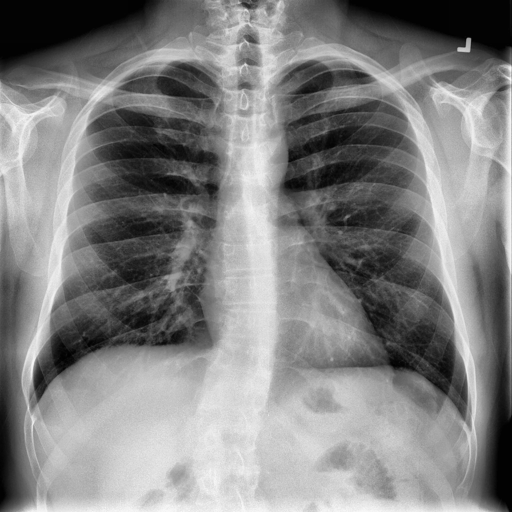
Finding: NORMAL